Question: I have a problem generating components in my Angular 2 application. I'm running the command 'ng g component [nameofcomponent] -it -is' in a folder named 'other'. According to the documentation it should generate the component inside this folder, not outside. I don't know why it's happening.

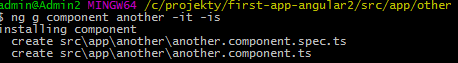
Answer: Okay seems like it was error when i was using git bash instead of cmd.
In cmd everything works fine. I dont know why.